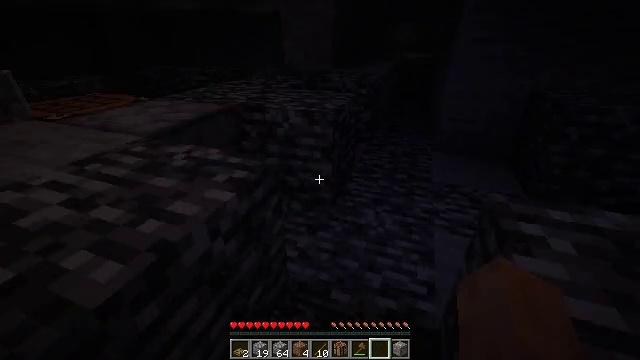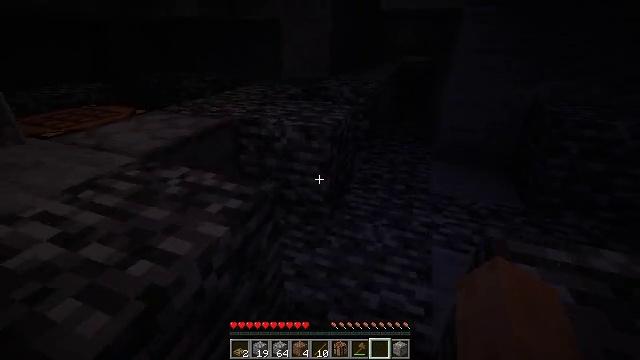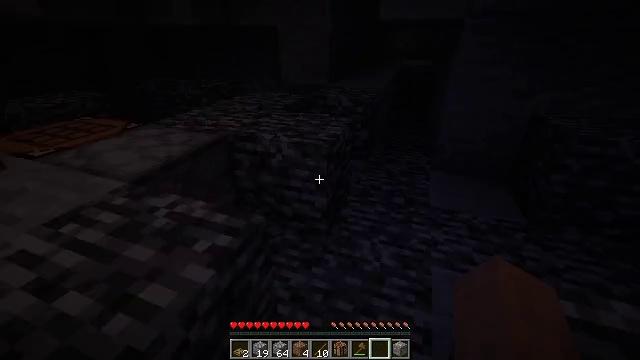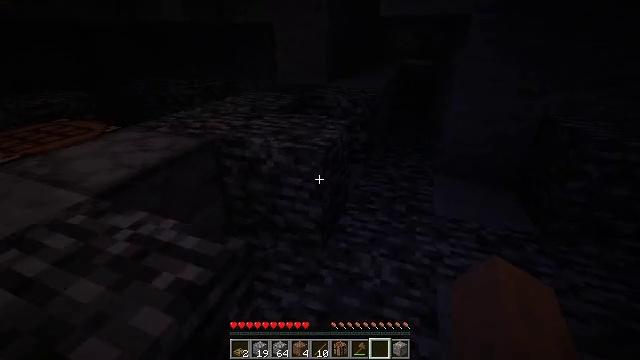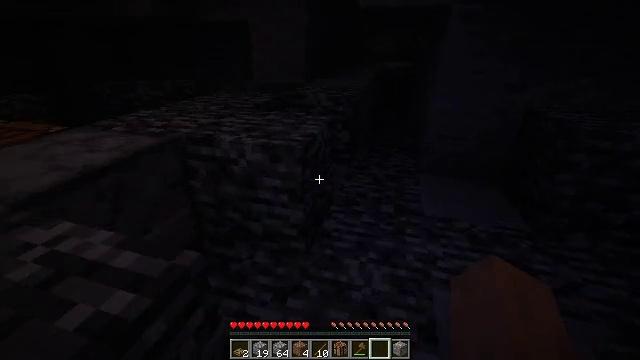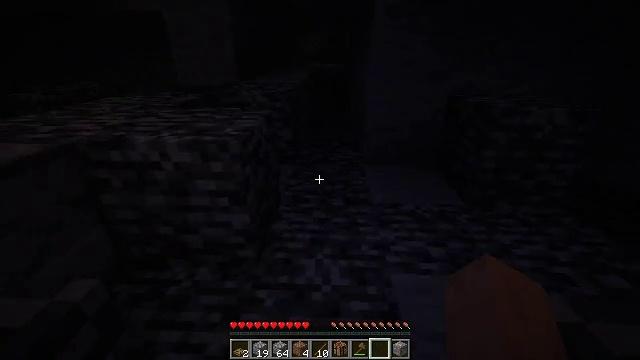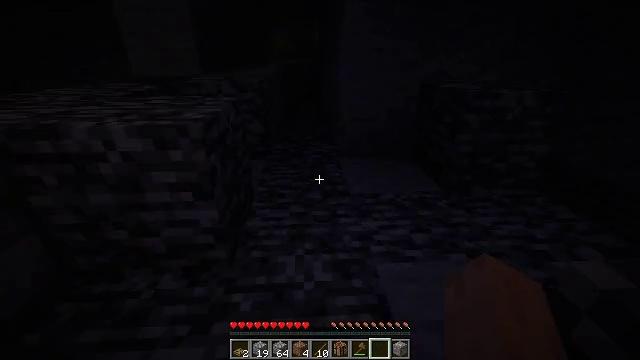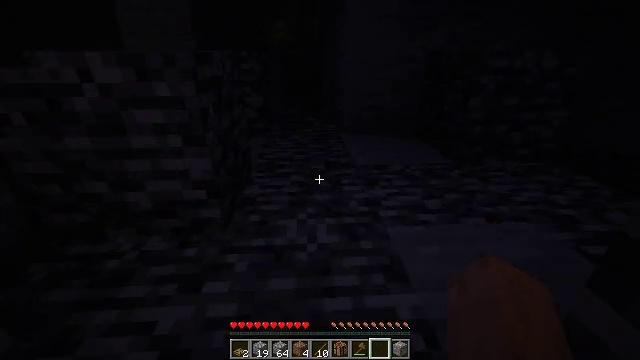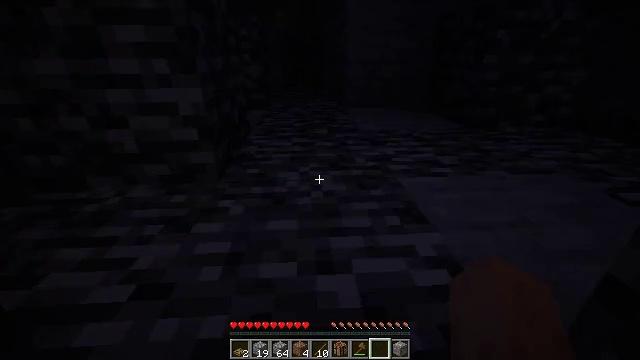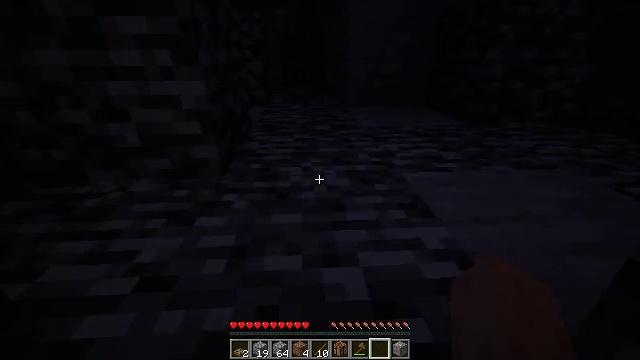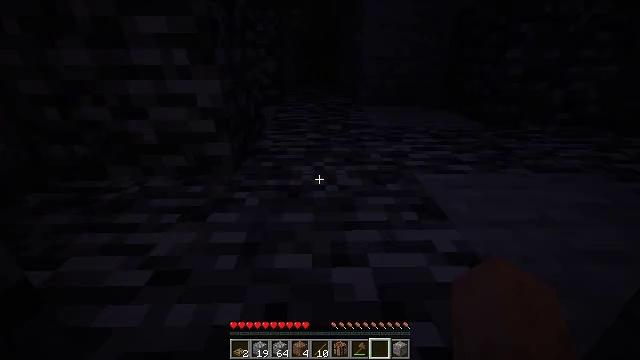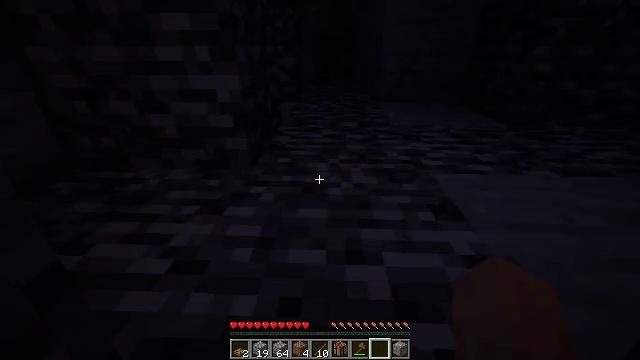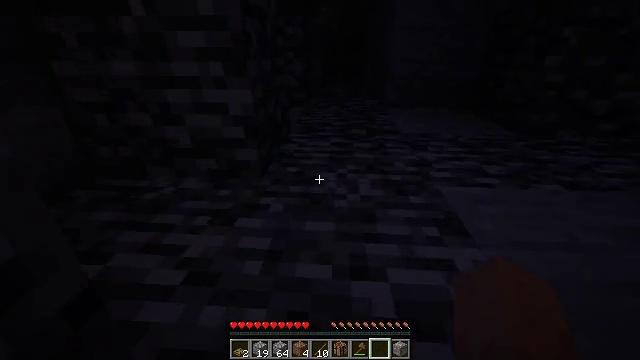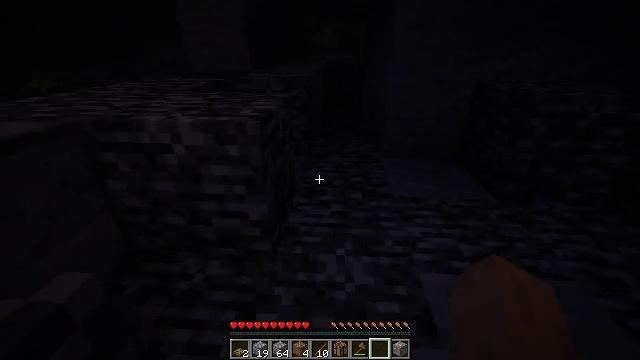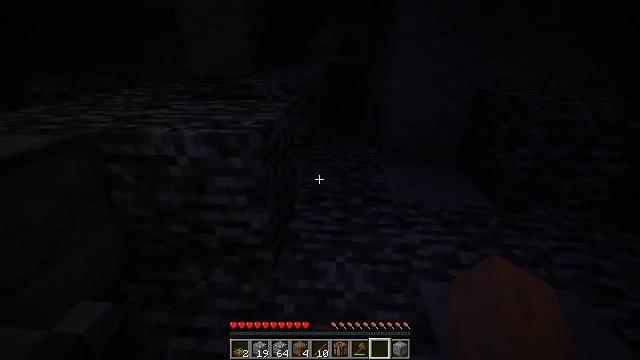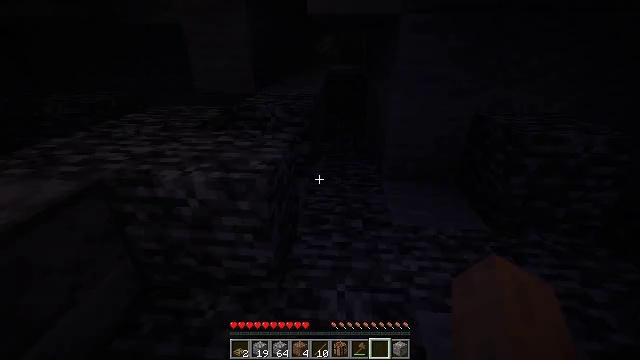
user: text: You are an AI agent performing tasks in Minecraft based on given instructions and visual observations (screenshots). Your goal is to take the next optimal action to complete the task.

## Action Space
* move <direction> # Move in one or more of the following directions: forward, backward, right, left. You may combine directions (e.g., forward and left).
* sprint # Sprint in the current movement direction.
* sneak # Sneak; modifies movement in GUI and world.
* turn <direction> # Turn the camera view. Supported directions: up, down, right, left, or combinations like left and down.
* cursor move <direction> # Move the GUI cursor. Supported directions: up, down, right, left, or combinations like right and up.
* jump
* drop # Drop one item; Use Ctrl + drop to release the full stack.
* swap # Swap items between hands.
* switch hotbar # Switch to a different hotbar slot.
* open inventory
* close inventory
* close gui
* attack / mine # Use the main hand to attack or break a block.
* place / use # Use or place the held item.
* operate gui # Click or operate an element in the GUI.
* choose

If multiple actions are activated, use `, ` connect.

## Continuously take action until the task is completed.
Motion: motion action
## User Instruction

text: craft item air
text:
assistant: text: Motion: move forward, jump
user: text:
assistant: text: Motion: move forward
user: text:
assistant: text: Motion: move forward
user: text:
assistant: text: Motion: move forward, turn right and up
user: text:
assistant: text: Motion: move forward, turn right
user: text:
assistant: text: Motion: move forward, turn right
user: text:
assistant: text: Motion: move forward
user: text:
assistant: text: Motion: move forward
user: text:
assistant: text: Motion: move forward
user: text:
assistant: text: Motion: move forward, turn left
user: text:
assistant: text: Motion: move forward, turn left
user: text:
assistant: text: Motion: move forward, turn left, jump
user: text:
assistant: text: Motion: move forward, jump
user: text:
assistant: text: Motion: move forward, jump
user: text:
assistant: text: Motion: move forward, jump
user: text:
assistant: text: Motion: move forward
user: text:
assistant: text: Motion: move forward, turn up
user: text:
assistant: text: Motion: move forward, turn up
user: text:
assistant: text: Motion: no_op
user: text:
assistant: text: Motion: no_op
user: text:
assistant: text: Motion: no_op
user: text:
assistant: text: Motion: no_op
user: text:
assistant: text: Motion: no_op
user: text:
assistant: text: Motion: no_op
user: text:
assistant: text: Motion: turn left
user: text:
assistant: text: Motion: turn left
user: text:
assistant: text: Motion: turn left
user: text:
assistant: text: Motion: turn left
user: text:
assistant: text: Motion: turn left and down
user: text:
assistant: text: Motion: turn left and down